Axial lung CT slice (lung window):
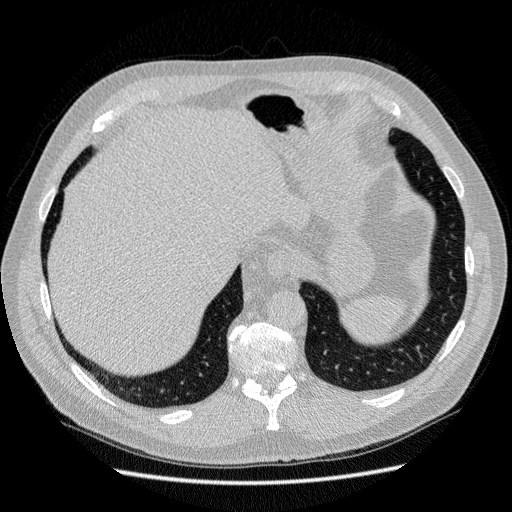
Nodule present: no